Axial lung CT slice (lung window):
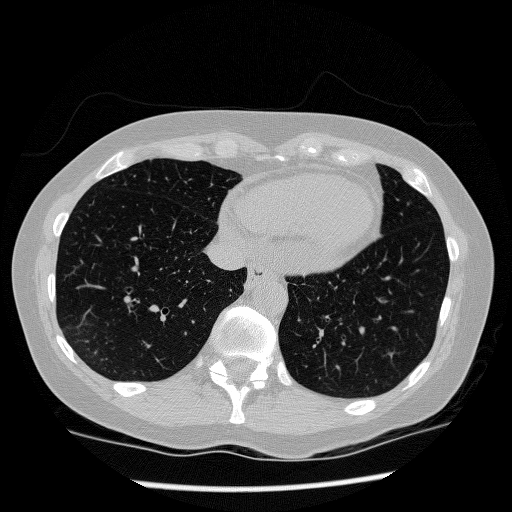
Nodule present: no